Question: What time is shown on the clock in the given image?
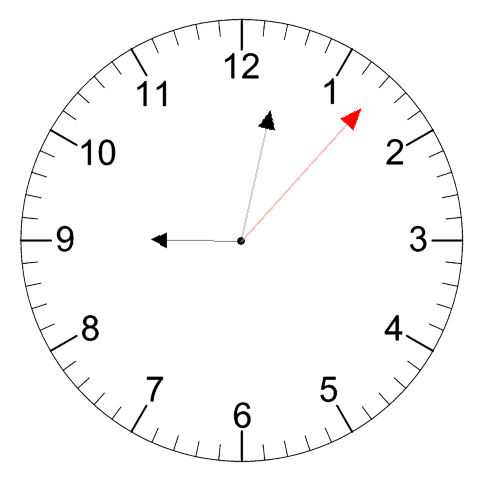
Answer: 09:02:07